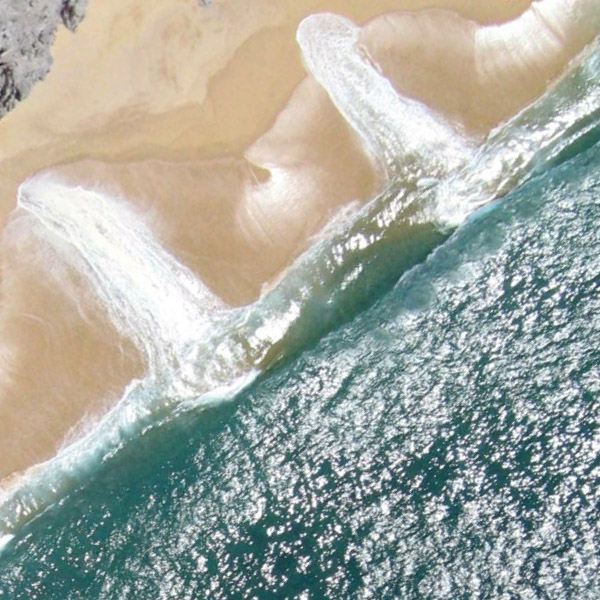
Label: Beach